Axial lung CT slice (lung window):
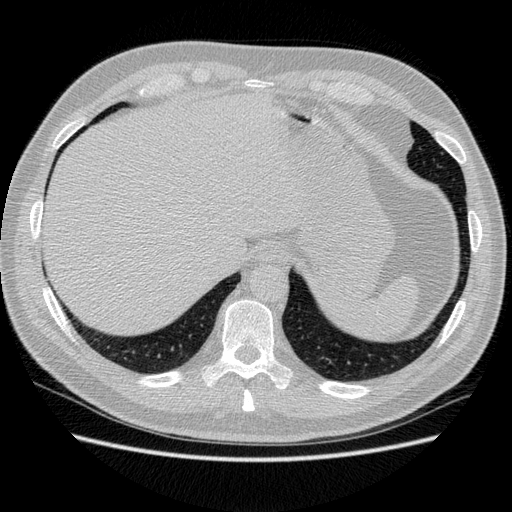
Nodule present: no